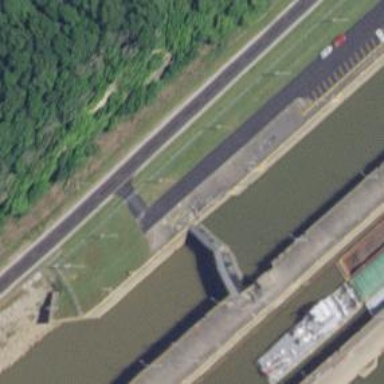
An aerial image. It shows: Lock gate on waterway.